Interaction volume radius: 10 \u00c5
Interaction volume height: 25 \u00c5
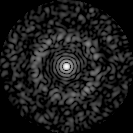
Disorder parameter: 0.833